Brain MRI, t2w sequence, axial 2D slice.
Patient: age 27, sex F, weight 95 kg, height 1.95 m
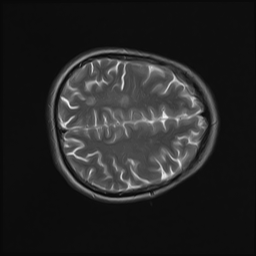